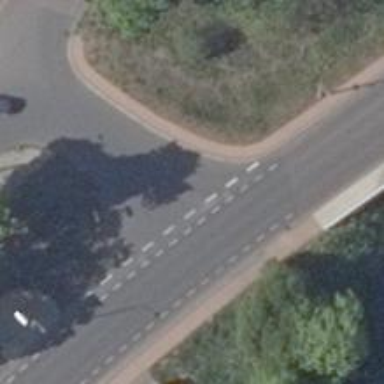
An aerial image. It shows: Advisory cycle lane on tertiary road with asphalt surface.